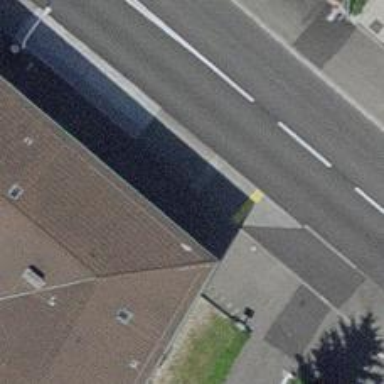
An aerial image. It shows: Platform for public transport is situated by the road.